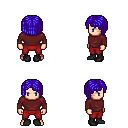
a pixel art fantasy rpg character, male body template, human, light skin, maroon long-sleeve shirt, red pants, blue pageboy hairstyle, black shoes, four views (front, back, left, right), 2x2 character sprite sheet, small pixel art, hard edges, no anti-aliasing